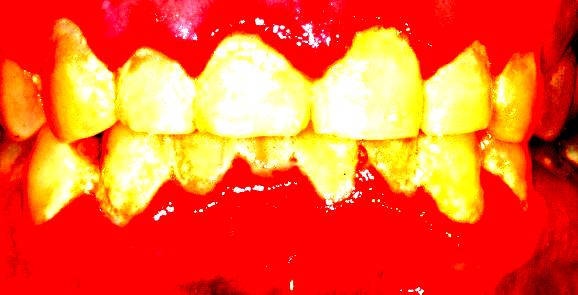
Condition: Gingivitis